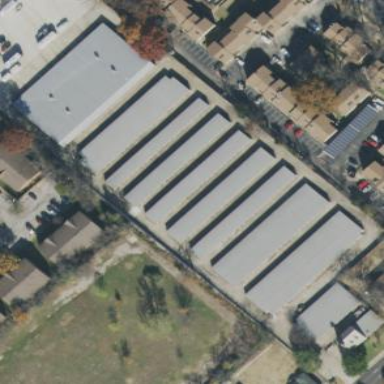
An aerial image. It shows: Warehouse.